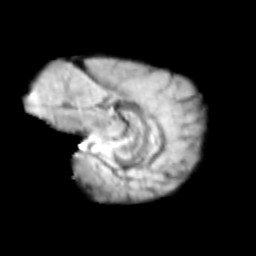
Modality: T2w
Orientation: sagittal
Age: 9
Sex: female
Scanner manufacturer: siemens
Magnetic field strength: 3 T
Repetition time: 3.8 s
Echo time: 0.07 s